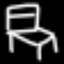
Label: chair